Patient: sex F, age 67
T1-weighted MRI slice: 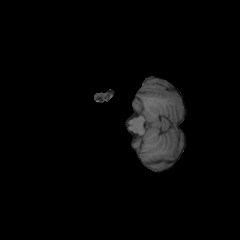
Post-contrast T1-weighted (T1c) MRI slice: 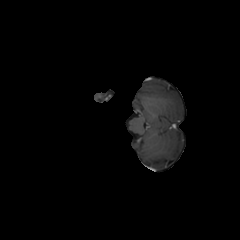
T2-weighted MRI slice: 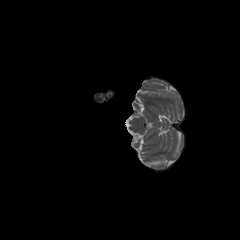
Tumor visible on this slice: no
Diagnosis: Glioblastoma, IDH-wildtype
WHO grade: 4